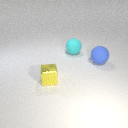
large cyan rubber sphere behind large blue rubber sphere